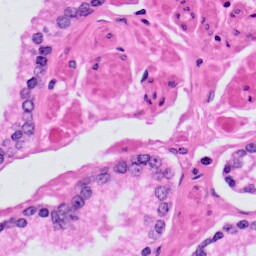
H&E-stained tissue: Prostate